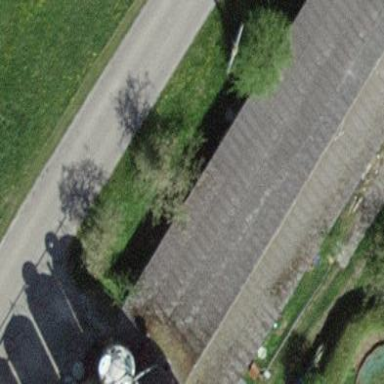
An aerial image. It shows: Farm auxiliary building.